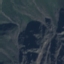
Land use / land cover class: HerbaceousVegetation